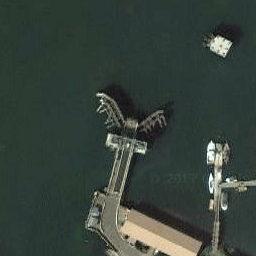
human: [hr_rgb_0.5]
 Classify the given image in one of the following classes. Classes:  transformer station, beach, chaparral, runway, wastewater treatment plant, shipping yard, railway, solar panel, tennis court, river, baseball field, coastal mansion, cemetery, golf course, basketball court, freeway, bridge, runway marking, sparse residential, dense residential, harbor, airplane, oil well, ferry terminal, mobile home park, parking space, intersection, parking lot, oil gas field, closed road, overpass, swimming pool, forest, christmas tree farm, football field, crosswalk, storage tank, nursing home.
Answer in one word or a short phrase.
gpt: ferry terminal